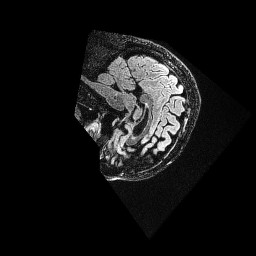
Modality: FLAIR
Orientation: sagittal
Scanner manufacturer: ge
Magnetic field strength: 1.5 T
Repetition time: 5.7 s
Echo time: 0.1319 s